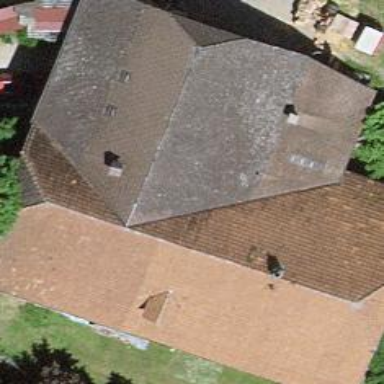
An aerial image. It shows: Farm building.